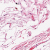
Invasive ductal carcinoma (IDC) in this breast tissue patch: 0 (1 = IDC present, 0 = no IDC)